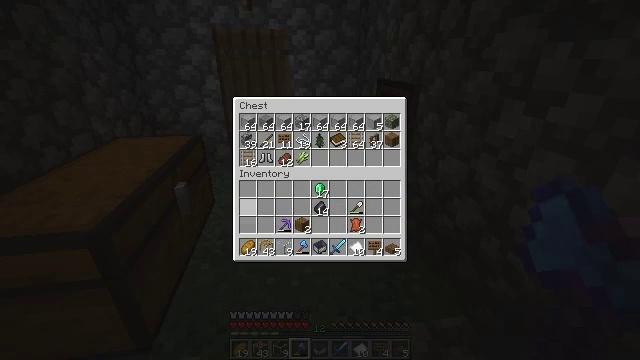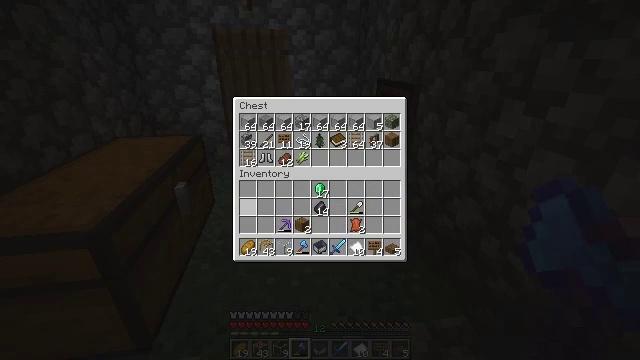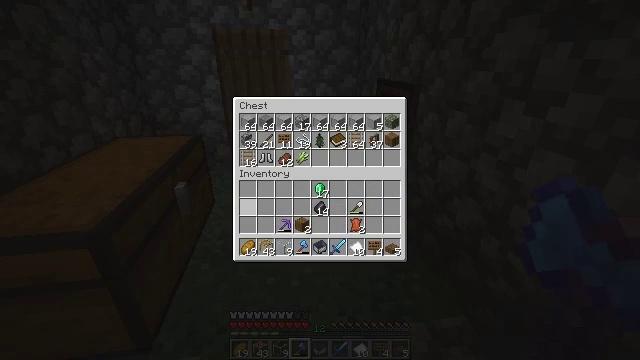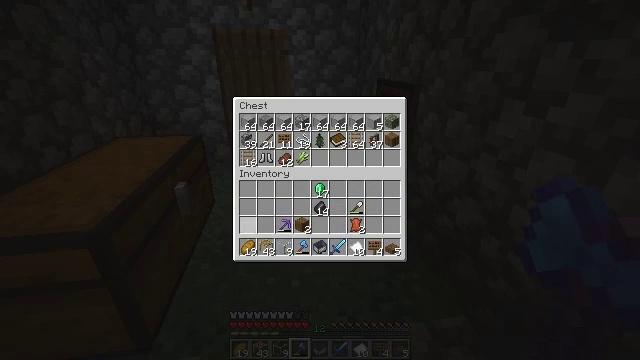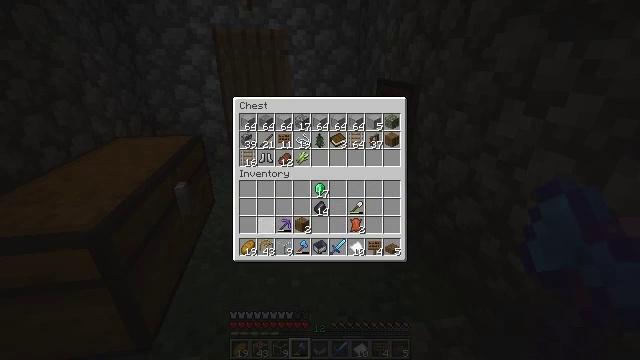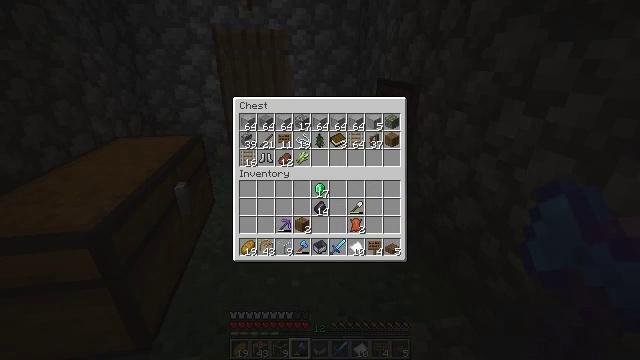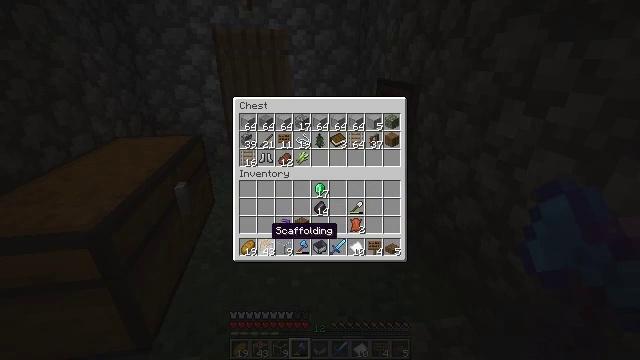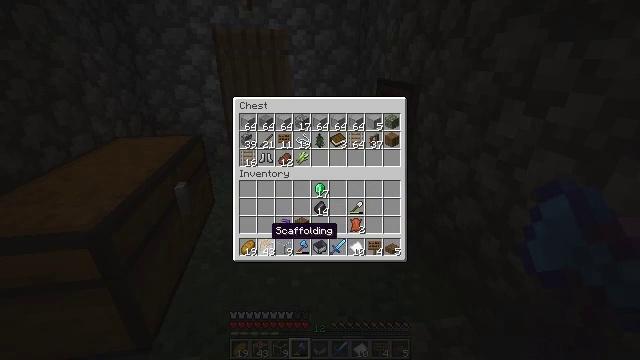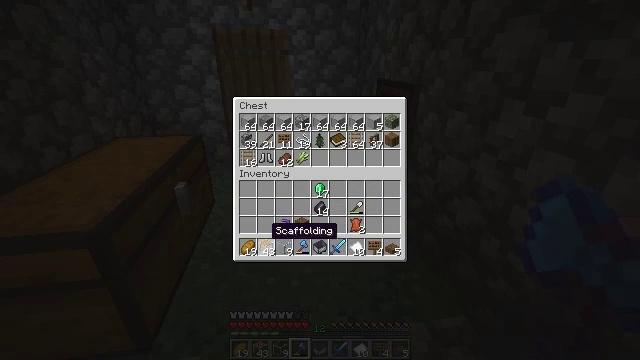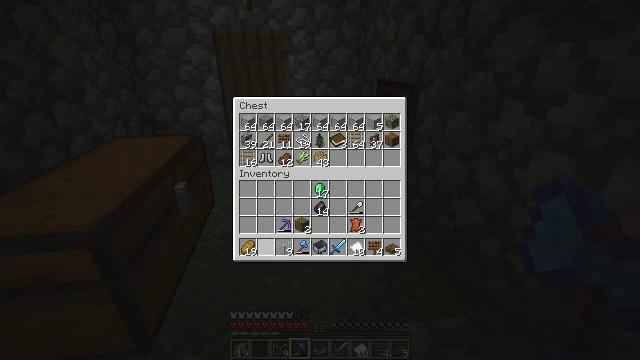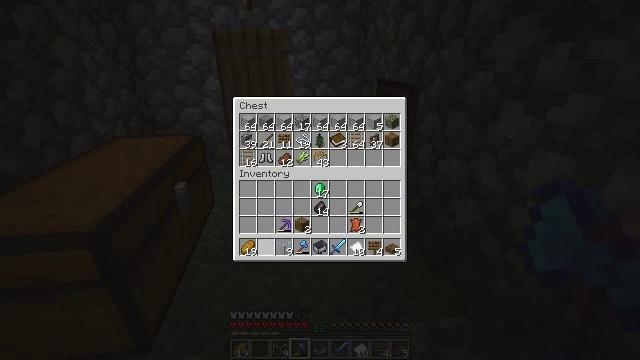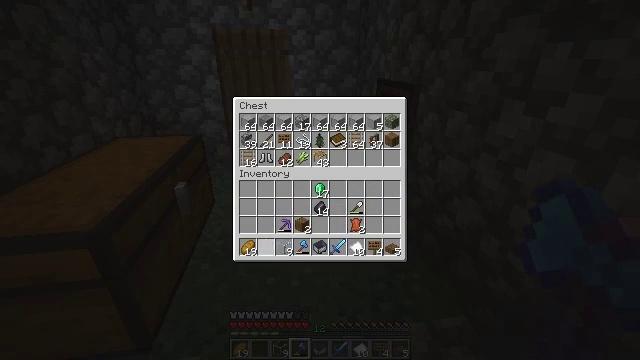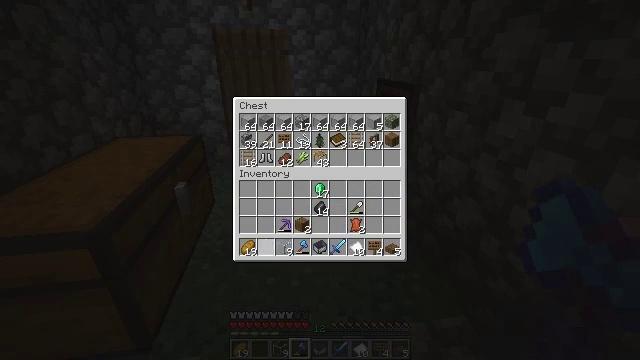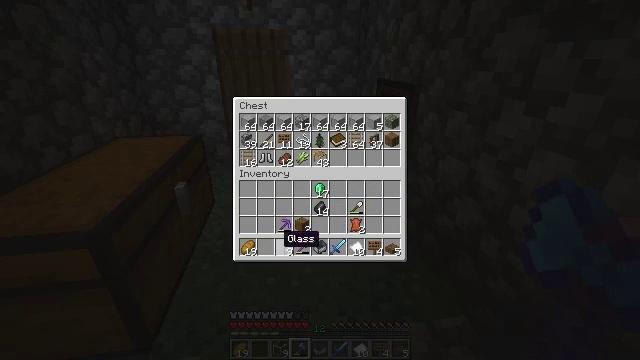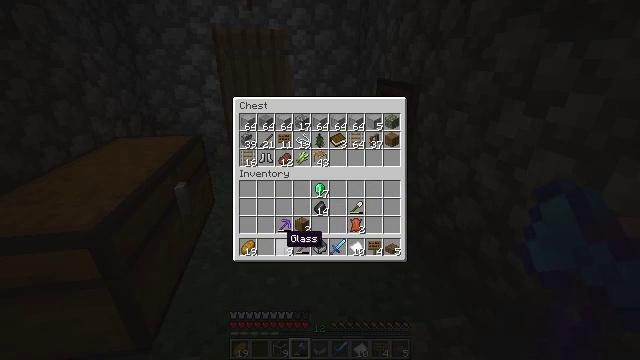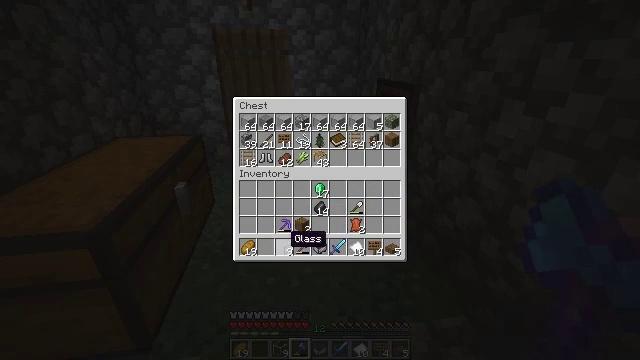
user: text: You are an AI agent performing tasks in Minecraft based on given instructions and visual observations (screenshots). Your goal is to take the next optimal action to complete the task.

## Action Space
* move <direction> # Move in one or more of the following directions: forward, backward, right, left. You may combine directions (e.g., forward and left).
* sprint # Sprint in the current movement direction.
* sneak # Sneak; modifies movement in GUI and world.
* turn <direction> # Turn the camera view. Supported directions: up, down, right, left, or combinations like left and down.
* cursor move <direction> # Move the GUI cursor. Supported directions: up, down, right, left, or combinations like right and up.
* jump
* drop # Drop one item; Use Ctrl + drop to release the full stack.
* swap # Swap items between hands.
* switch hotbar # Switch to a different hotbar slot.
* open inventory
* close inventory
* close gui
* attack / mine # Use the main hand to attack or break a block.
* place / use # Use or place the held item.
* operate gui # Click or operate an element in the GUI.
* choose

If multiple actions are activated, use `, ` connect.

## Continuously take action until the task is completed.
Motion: motion action
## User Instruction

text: Craft iron boots.
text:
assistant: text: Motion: sneak, attack / mine
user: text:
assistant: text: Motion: sneak, attack / mine
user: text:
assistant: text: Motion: sneak, turn right and down
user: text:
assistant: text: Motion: sneak, turn right and down
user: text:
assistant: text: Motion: sneak, turn down
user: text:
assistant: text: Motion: sneak
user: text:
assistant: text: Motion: sneak
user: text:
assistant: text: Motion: sneak
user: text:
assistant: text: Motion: sneak, attack / mine
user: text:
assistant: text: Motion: sneak, attack / mine
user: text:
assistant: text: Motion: sneak, turn right
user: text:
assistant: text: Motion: sneak
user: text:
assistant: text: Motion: sneak
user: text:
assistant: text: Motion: sneak
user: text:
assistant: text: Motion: sneak
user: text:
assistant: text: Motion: sneak
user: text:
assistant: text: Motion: sneak
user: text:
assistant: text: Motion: sneak, attack / mine
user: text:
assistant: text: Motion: sneak, attack / mine
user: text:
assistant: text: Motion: sneak
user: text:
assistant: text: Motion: sneak, turn right
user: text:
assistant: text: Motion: sneak, turn right
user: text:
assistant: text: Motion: sneak
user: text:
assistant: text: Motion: sneak
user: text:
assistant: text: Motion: sneak
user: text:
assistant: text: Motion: sneak
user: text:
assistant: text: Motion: sneak
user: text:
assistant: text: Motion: sneak
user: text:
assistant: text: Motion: sneak, attack / mine
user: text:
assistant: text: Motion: sneak, attack / mine